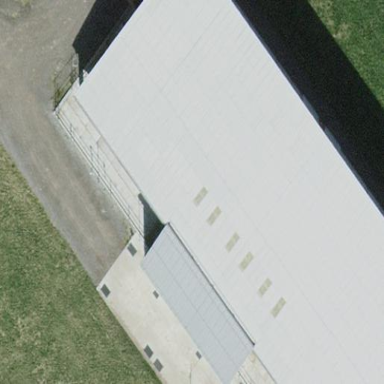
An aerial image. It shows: Barn.